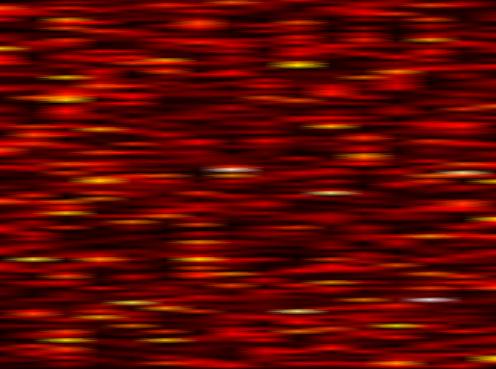
Label: FBMC